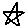
Label: star